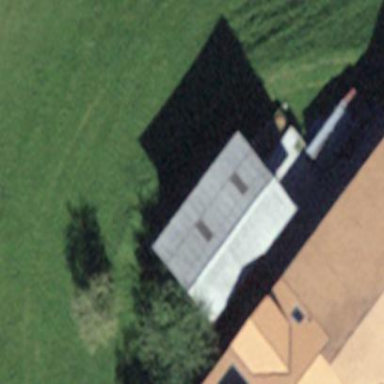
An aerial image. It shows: Shed building.